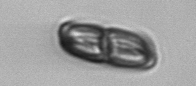
Label: Ephemera